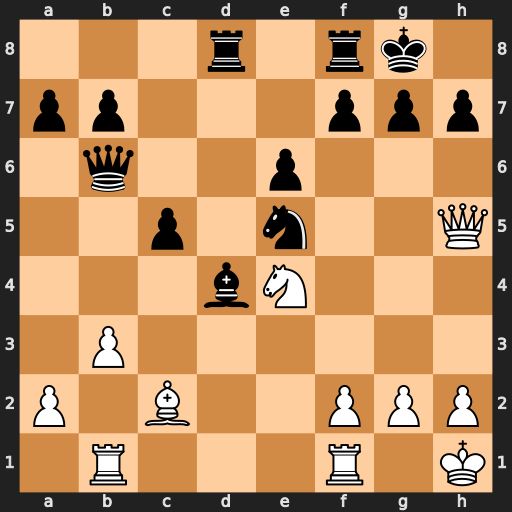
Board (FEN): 3r1rk1/pp3ppp/1q2p3/2p1n2Q/3bN3/1P6/P1B2PPP/1R3R1K
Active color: w
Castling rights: -
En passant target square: -
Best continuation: Nf6+ gxf6 Qxh7#